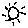
Label: sun